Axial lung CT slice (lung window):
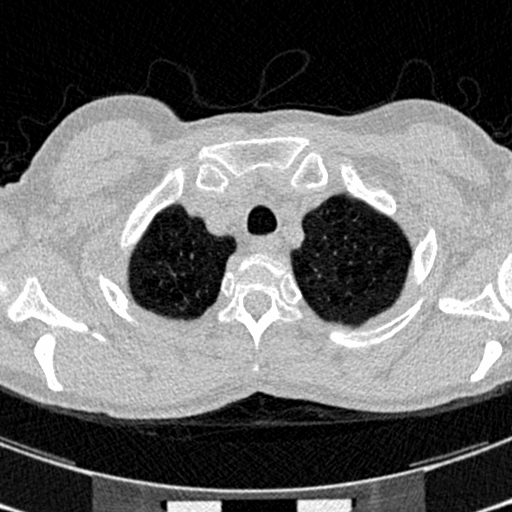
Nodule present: no